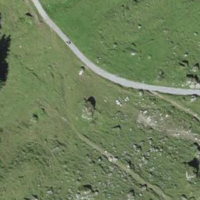
EUNIS habitat code: 23
Species observed at this site:
Equisetum arvense